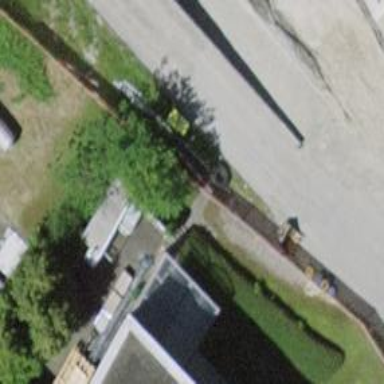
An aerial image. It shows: Lift gate barrier.